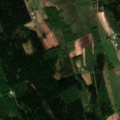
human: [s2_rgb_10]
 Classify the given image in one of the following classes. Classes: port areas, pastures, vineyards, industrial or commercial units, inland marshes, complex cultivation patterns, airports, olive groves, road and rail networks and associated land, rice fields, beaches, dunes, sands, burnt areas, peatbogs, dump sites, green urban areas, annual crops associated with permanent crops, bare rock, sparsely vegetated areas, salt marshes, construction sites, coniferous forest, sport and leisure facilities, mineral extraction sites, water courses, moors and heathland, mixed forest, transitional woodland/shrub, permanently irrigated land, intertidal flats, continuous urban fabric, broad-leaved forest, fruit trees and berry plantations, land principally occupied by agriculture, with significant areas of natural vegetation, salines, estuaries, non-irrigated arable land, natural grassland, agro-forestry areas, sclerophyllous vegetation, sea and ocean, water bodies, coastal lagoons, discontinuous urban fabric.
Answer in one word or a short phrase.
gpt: non-irrigated arable land, land principally occupied by agriculture, with significant areas of natural vegetation, broad-leaved forest, coniferous forest, mixed forest